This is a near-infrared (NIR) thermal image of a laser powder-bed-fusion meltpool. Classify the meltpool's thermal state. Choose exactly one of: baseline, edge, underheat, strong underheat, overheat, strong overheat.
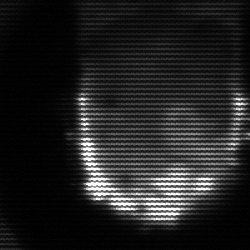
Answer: baseline